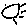
Label: sun